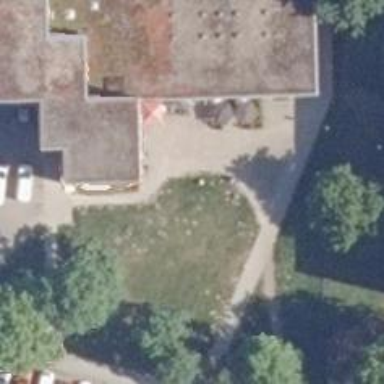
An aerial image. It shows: Sidewalk along the footway.